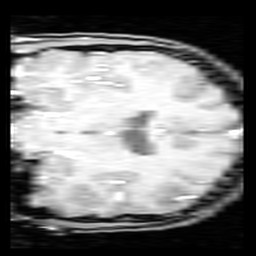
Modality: inplaneT1
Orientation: coronal
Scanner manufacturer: ge
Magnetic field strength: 3 T
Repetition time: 0.2 s
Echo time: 0.0036 s